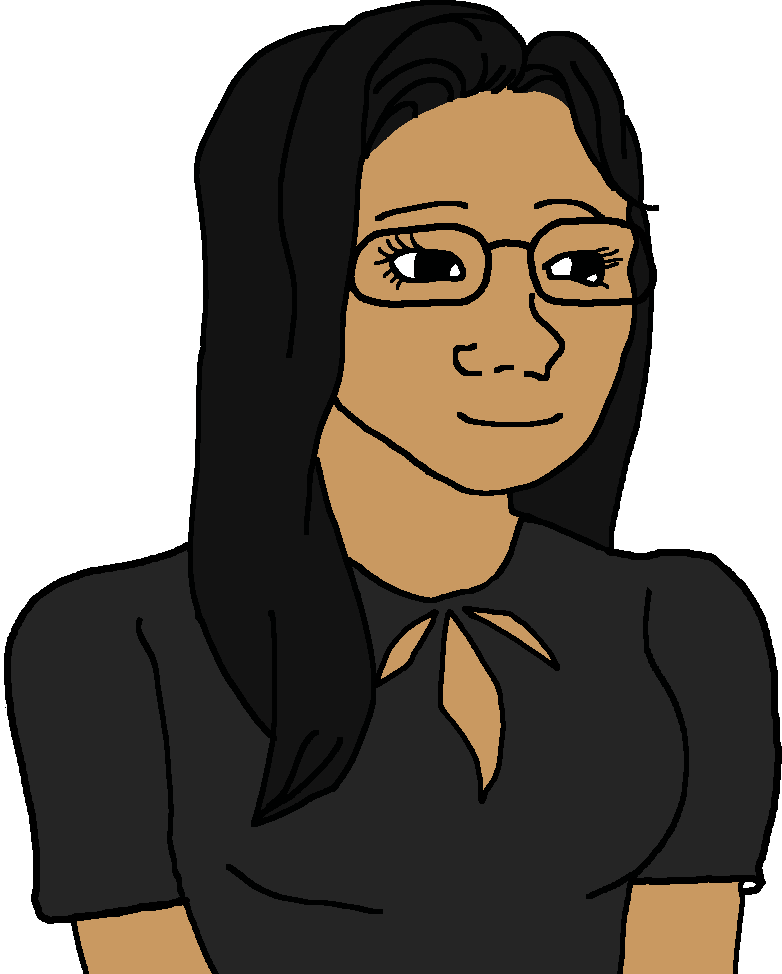
Label: 5_Trad_Wife